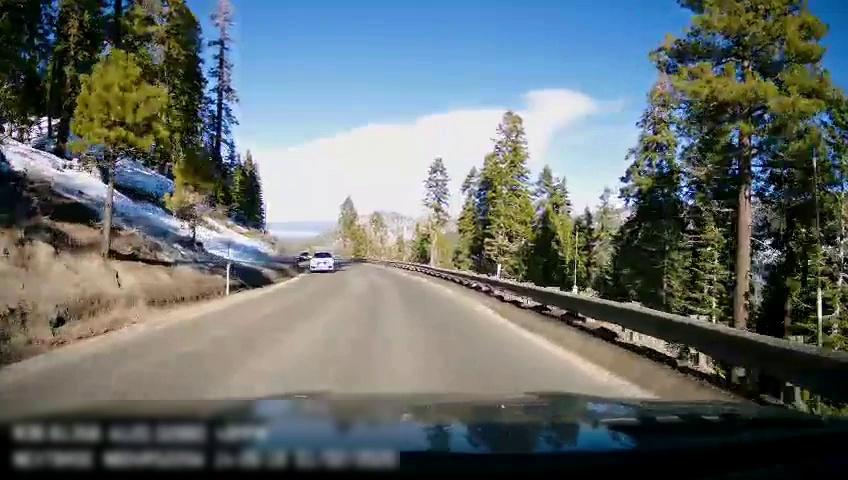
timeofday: Day
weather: Snowy
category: Drivable Space
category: Vehicles | SUV